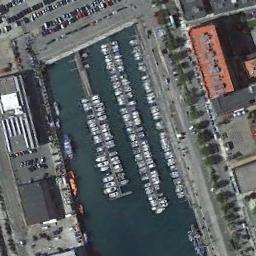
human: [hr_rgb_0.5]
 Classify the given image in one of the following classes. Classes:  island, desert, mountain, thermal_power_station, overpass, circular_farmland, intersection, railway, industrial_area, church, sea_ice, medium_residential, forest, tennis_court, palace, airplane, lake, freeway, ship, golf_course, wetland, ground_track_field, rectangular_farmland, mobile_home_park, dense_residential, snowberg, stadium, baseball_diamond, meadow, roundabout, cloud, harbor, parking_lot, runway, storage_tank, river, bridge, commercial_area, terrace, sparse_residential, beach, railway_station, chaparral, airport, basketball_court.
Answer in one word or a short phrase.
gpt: harbor